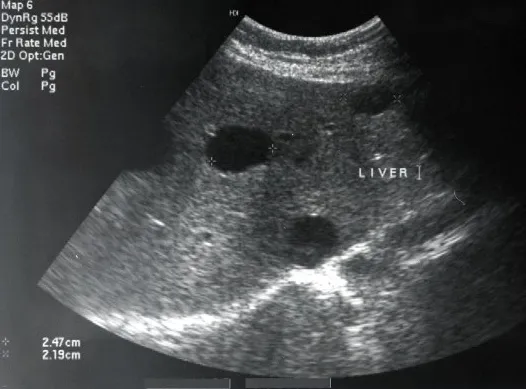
Appearance via ultrasonography of simple liver cysts two years before the patient's latest admission.
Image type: radiology (ultrasound)